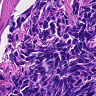
Metastatic tissue present: no